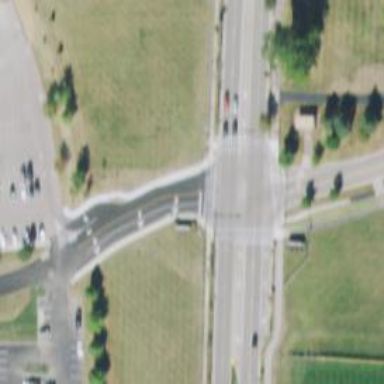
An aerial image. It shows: Crossing road.